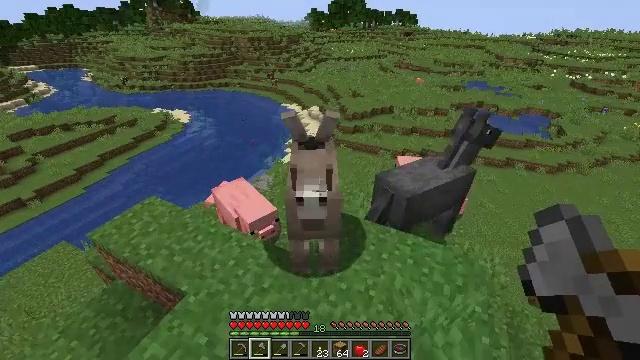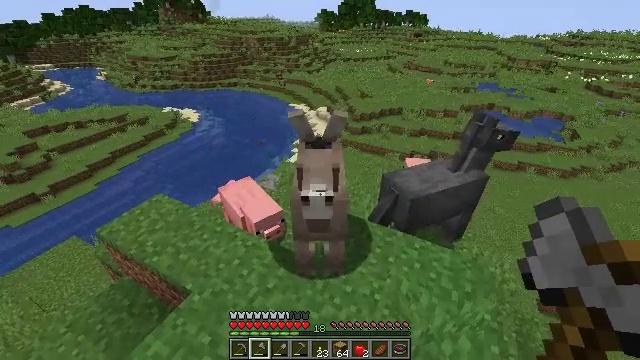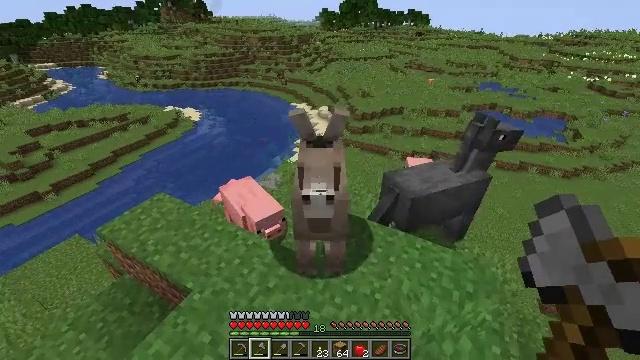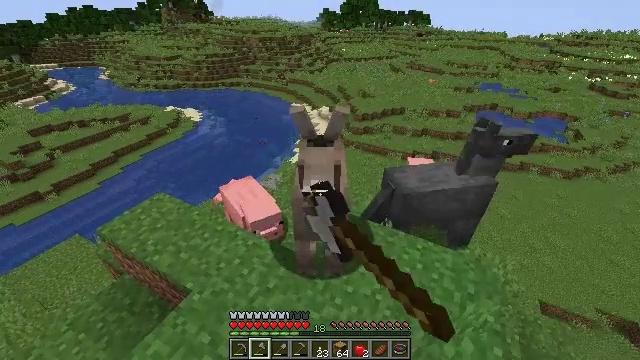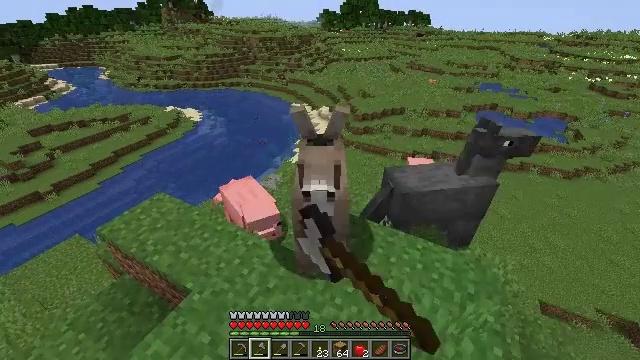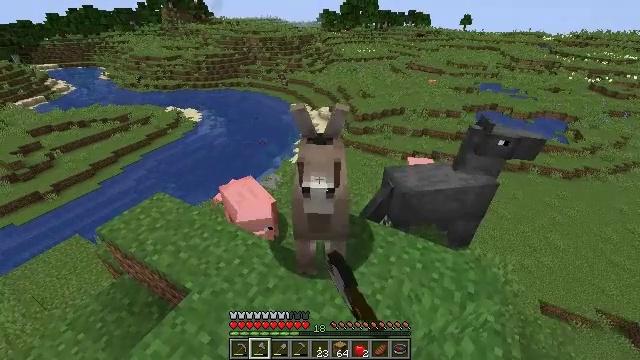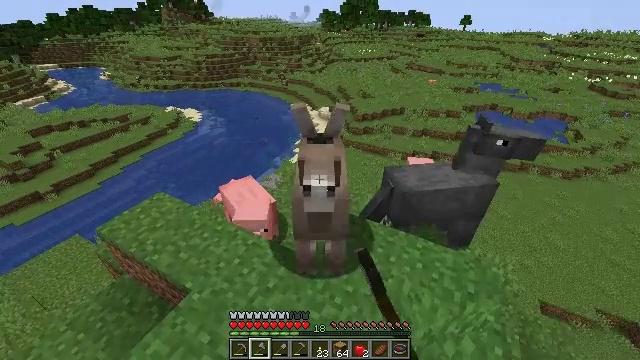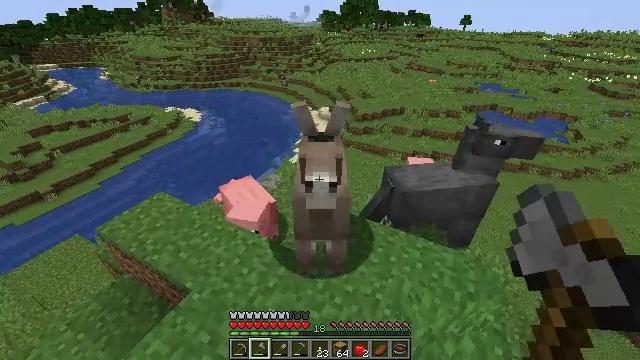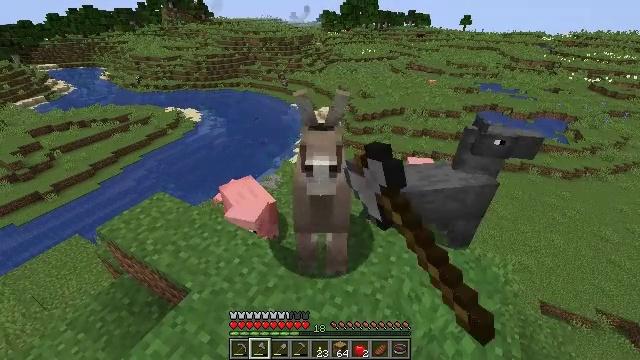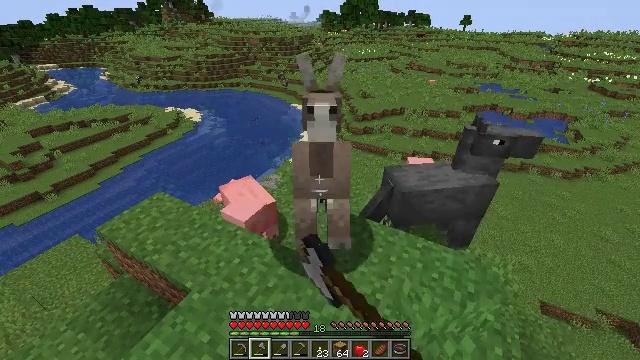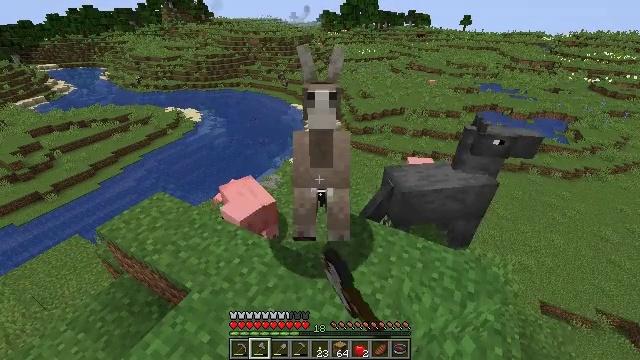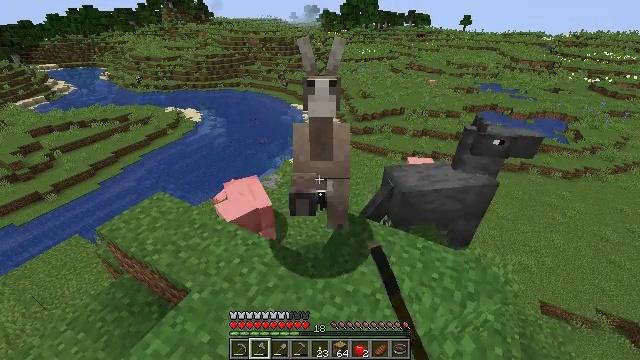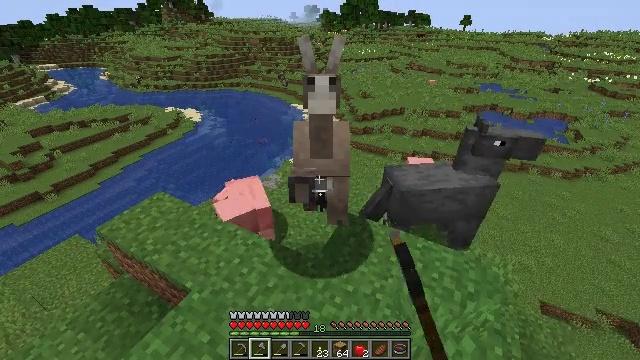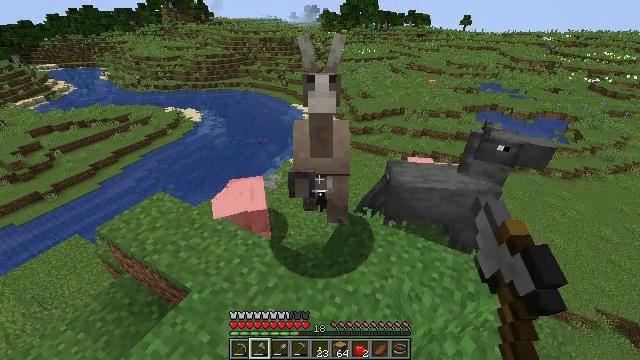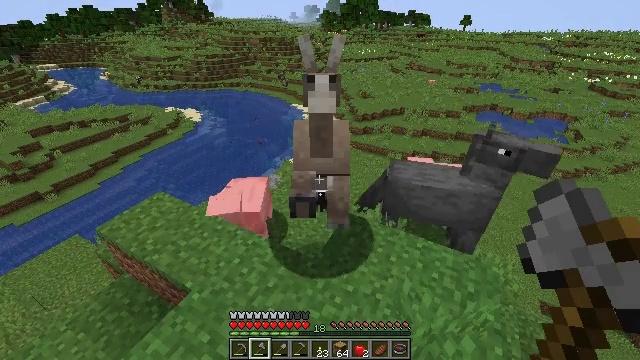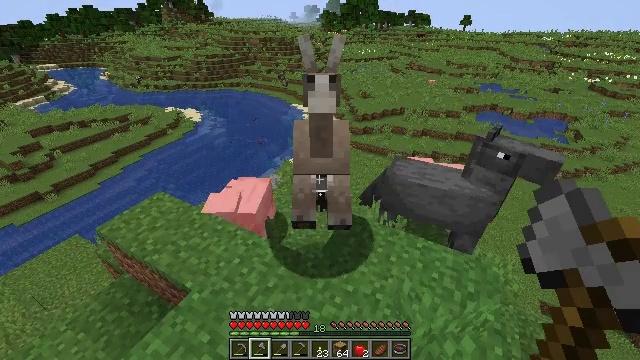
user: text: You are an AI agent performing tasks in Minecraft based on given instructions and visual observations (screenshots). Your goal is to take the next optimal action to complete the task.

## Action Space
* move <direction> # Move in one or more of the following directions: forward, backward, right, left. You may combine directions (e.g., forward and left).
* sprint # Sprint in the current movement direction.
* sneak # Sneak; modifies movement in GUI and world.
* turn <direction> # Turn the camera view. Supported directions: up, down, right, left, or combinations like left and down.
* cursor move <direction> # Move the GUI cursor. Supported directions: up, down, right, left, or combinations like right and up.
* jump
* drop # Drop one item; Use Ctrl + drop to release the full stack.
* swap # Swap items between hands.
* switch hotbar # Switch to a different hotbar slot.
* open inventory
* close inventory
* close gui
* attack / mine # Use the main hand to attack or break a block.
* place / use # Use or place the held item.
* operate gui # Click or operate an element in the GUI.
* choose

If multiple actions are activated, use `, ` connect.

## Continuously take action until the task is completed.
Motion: motion action
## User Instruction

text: Attack the cracked stone bricks to reclaim them.
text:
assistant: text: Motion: turn left
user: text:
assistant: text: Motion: use / place
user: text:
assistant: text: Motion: use / place
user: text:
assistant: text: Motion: use / place
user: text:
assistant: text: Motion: no_op
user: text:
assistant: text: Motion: no_op
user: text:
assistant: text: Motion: use / place
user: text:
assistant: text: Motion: use / place
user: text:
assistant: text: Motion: use / place
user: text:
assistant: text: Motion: no_op
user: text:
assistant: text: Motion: no_op
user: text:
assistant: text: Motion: no_op
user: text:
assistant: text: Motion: no_op
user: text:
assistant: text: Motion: no_op
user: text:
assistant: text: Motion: no_op
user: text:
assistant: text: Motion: no_op
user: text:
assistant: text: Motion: no_op
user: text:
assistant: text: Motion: no_op
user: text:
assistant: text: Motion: no_op
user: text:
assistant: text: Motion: no_op
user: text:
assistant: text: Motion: no_op
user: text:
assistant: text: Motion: no_op
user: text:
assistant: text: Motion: no_op
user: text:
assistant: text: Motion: no_op
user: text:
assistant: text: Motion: no_op
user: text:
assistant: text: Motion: no_op
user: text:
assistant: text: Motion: no_op
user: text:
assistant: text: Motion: move forward
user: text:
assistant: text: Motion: move forward
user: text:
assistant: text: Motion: move forward